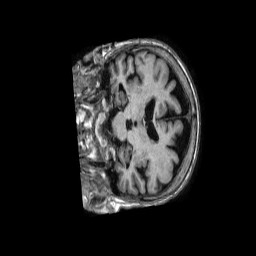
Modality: T1w
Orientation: coronal
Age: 86
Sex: female
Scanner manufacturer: philips
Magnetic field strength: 1.5 T
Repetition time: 0.007389 s
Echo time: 0.003367 s